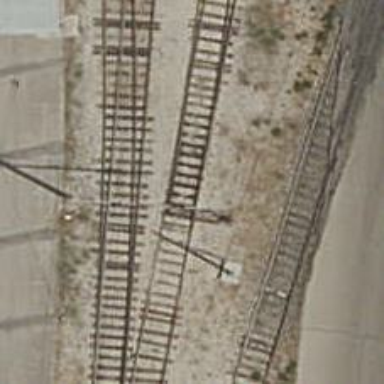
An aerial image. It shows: Rail yard with electrified contact lines for railway operations.